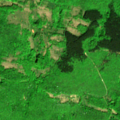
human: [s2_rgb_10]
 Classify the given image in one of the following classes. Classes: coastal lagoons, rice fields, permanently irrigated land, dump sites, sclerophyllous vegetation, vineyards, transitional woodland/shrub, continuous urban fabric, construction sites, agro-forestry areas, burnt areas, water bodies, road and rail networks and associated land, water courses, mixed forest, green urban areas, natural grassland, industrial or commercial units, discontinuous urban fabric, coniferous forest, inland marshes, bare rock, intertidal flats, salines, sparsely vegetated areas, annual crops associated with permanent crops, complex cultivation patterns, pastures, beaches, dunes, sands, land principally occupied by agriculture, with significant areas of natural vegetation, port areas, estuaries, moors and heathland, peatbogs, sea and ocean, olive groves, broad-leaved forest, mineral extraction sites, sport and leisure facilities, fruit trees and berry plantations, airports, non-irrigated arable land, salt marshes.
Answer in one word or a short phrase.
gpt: land principally occupied by agriculture, with significant areas of natural vegetation, broad-leaved forest, mixed forest, transitional woodland/shrub